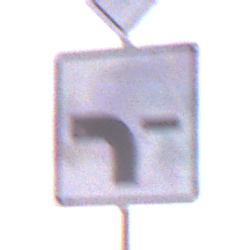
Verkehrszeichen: VerlaufVorfahrtsstrasse6
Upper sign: Vorfahrtsstrasse
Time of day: Dawn
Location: Outdoor (RoadRail)
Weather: Clear
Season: NotSpecified
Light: Natural